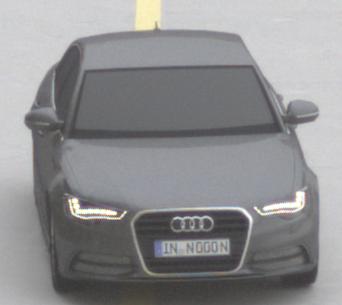
Make: Audi
Model: A6 2.0 TFSI
Detailed model: A6 (C7) Limousine
Model produced from: 2011/10
Model produced until: 2014/09
Doors: 4
Color: gray
Road condition: dry road
Daytime: morning or afternoon
Contrast: low contrast